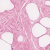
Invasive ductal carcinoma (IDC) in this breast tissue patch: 0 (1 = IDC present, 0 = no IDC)